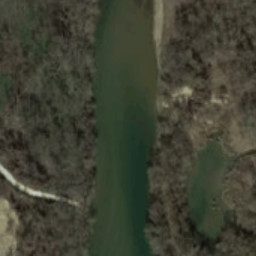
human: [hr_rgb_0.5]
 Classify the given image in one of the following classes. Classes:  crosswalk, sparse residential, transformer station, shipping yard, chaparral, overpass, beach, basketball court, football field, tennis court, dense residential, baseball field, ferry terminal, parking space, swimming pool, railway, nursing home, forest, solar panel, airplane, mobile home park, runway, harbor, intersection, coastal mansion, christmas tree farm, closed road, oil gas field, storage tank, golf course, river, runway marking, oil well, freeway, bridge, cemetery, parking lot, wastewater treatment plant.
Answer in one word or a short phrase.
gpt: river